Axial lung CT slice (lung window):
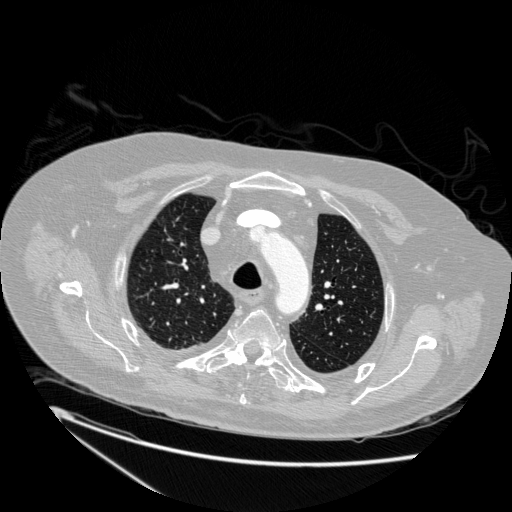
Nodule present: no